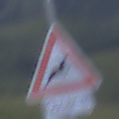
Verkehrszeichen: WildwechselLinks
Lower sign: LaengeEinerStrecke5
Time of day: SunriseSunset
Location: Outdoor (Nature)
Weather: PartlyCloudy
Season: NotSpecified
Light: Natural